Question: is this wrong because i get loadData as undefined?
'''
<head>
<script type="text/javascript">
function loadData() {
var name = $("#surname").val();
$.ajax({
url: 'checkdata.php',
type: 'POST',
data: { 'surname' : surname }
});
alert(data);
//return false;
</script>
</head>
<body onload="loadData()">
<form name="form1" method="post" action="php/save-edit.php" >
'''
i have a form where i want to extract data from a db and display it in the form fields on form load
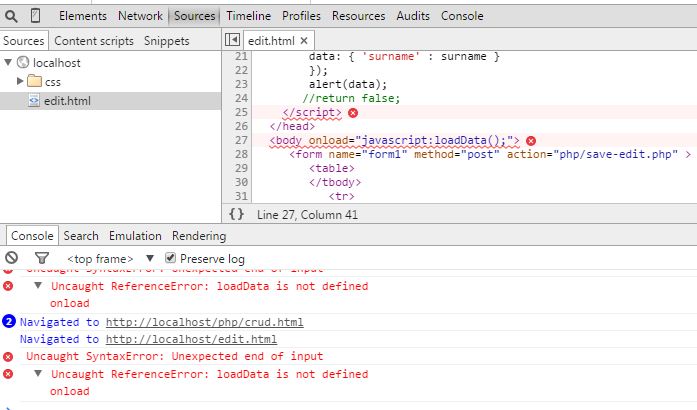
Answer: As per my understand you are using code code.Please try below code.
Just change '<body onload="loadData()">' to '<body onload="javascript:loadData();">' and try. it may help.
'''
<head>
<script type="text/javascript">
function loadData() {
var name = $("#surname").val();
$.ajax({
url: 'checkdata.php',
type: 'POST',
data: { 'surname' : name }
});
alert(data);
//return false;
}
</script>
</head>
<body onload="javascript:loadData();">
<form name="form1" method="post" action="php/save-edit.php" >
'''